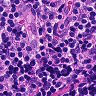
Metastatic tissue present: no